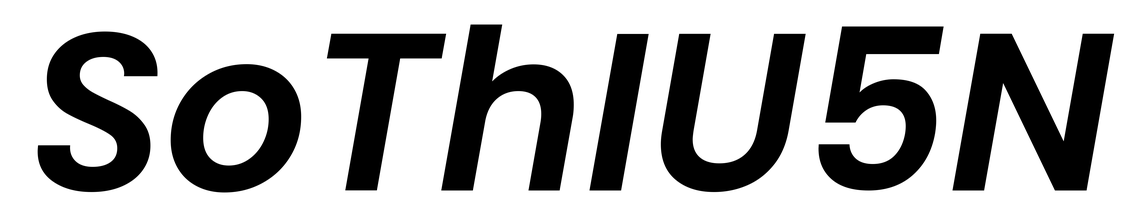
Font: Poppins-SemiBoldItalic